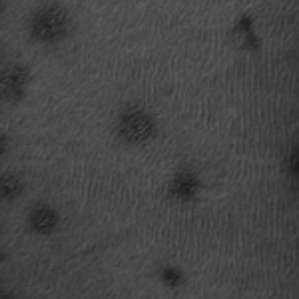
Label: frost